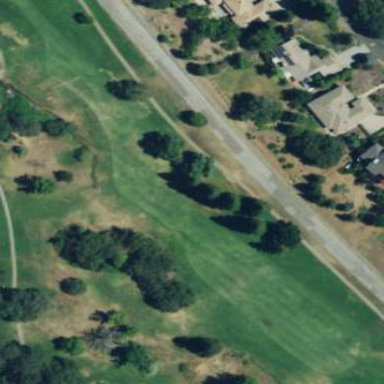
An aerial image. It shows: Golf fairway surrounded by grass.